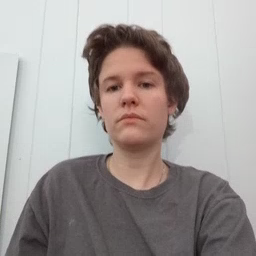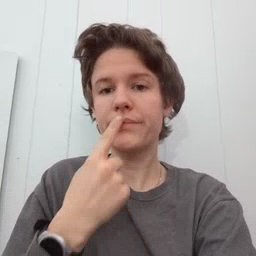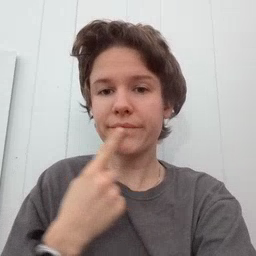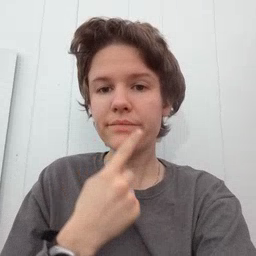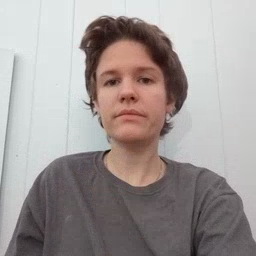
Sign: lips